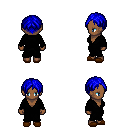
a pixel art fantasy rpg character, female body template, human, dark skin, black robe, red pants, blue parted hairstyle, brown slippers, four views (front, back, left, right), 2x2 character sprite sheet, small pixel art, hard edges, no anti-aliasing